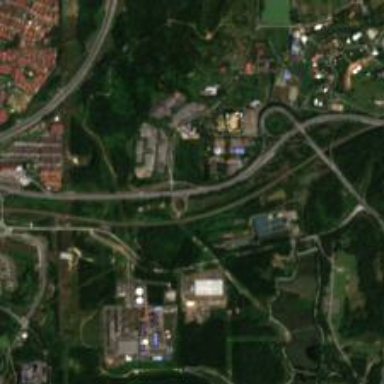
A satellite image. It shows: Motorway junction.